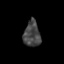
Tissue: prostate
Cell type: T cells
Senescence score: 0.1937
Nuclear area (px): 420
Mean DAPI intensity: 69.75